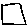
Label: square